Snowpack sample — Rabbit Ears Pass, Jackson County, Colorado, USA (12/17/25, 1:08 PM MST)
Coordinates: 40.387, -106.625
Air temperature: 34 °F
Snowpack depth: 46 cm
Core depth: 40 cm
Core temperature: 28.4 °F
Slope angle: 6°, slope face: 165°
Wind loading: medium
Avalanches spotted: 0
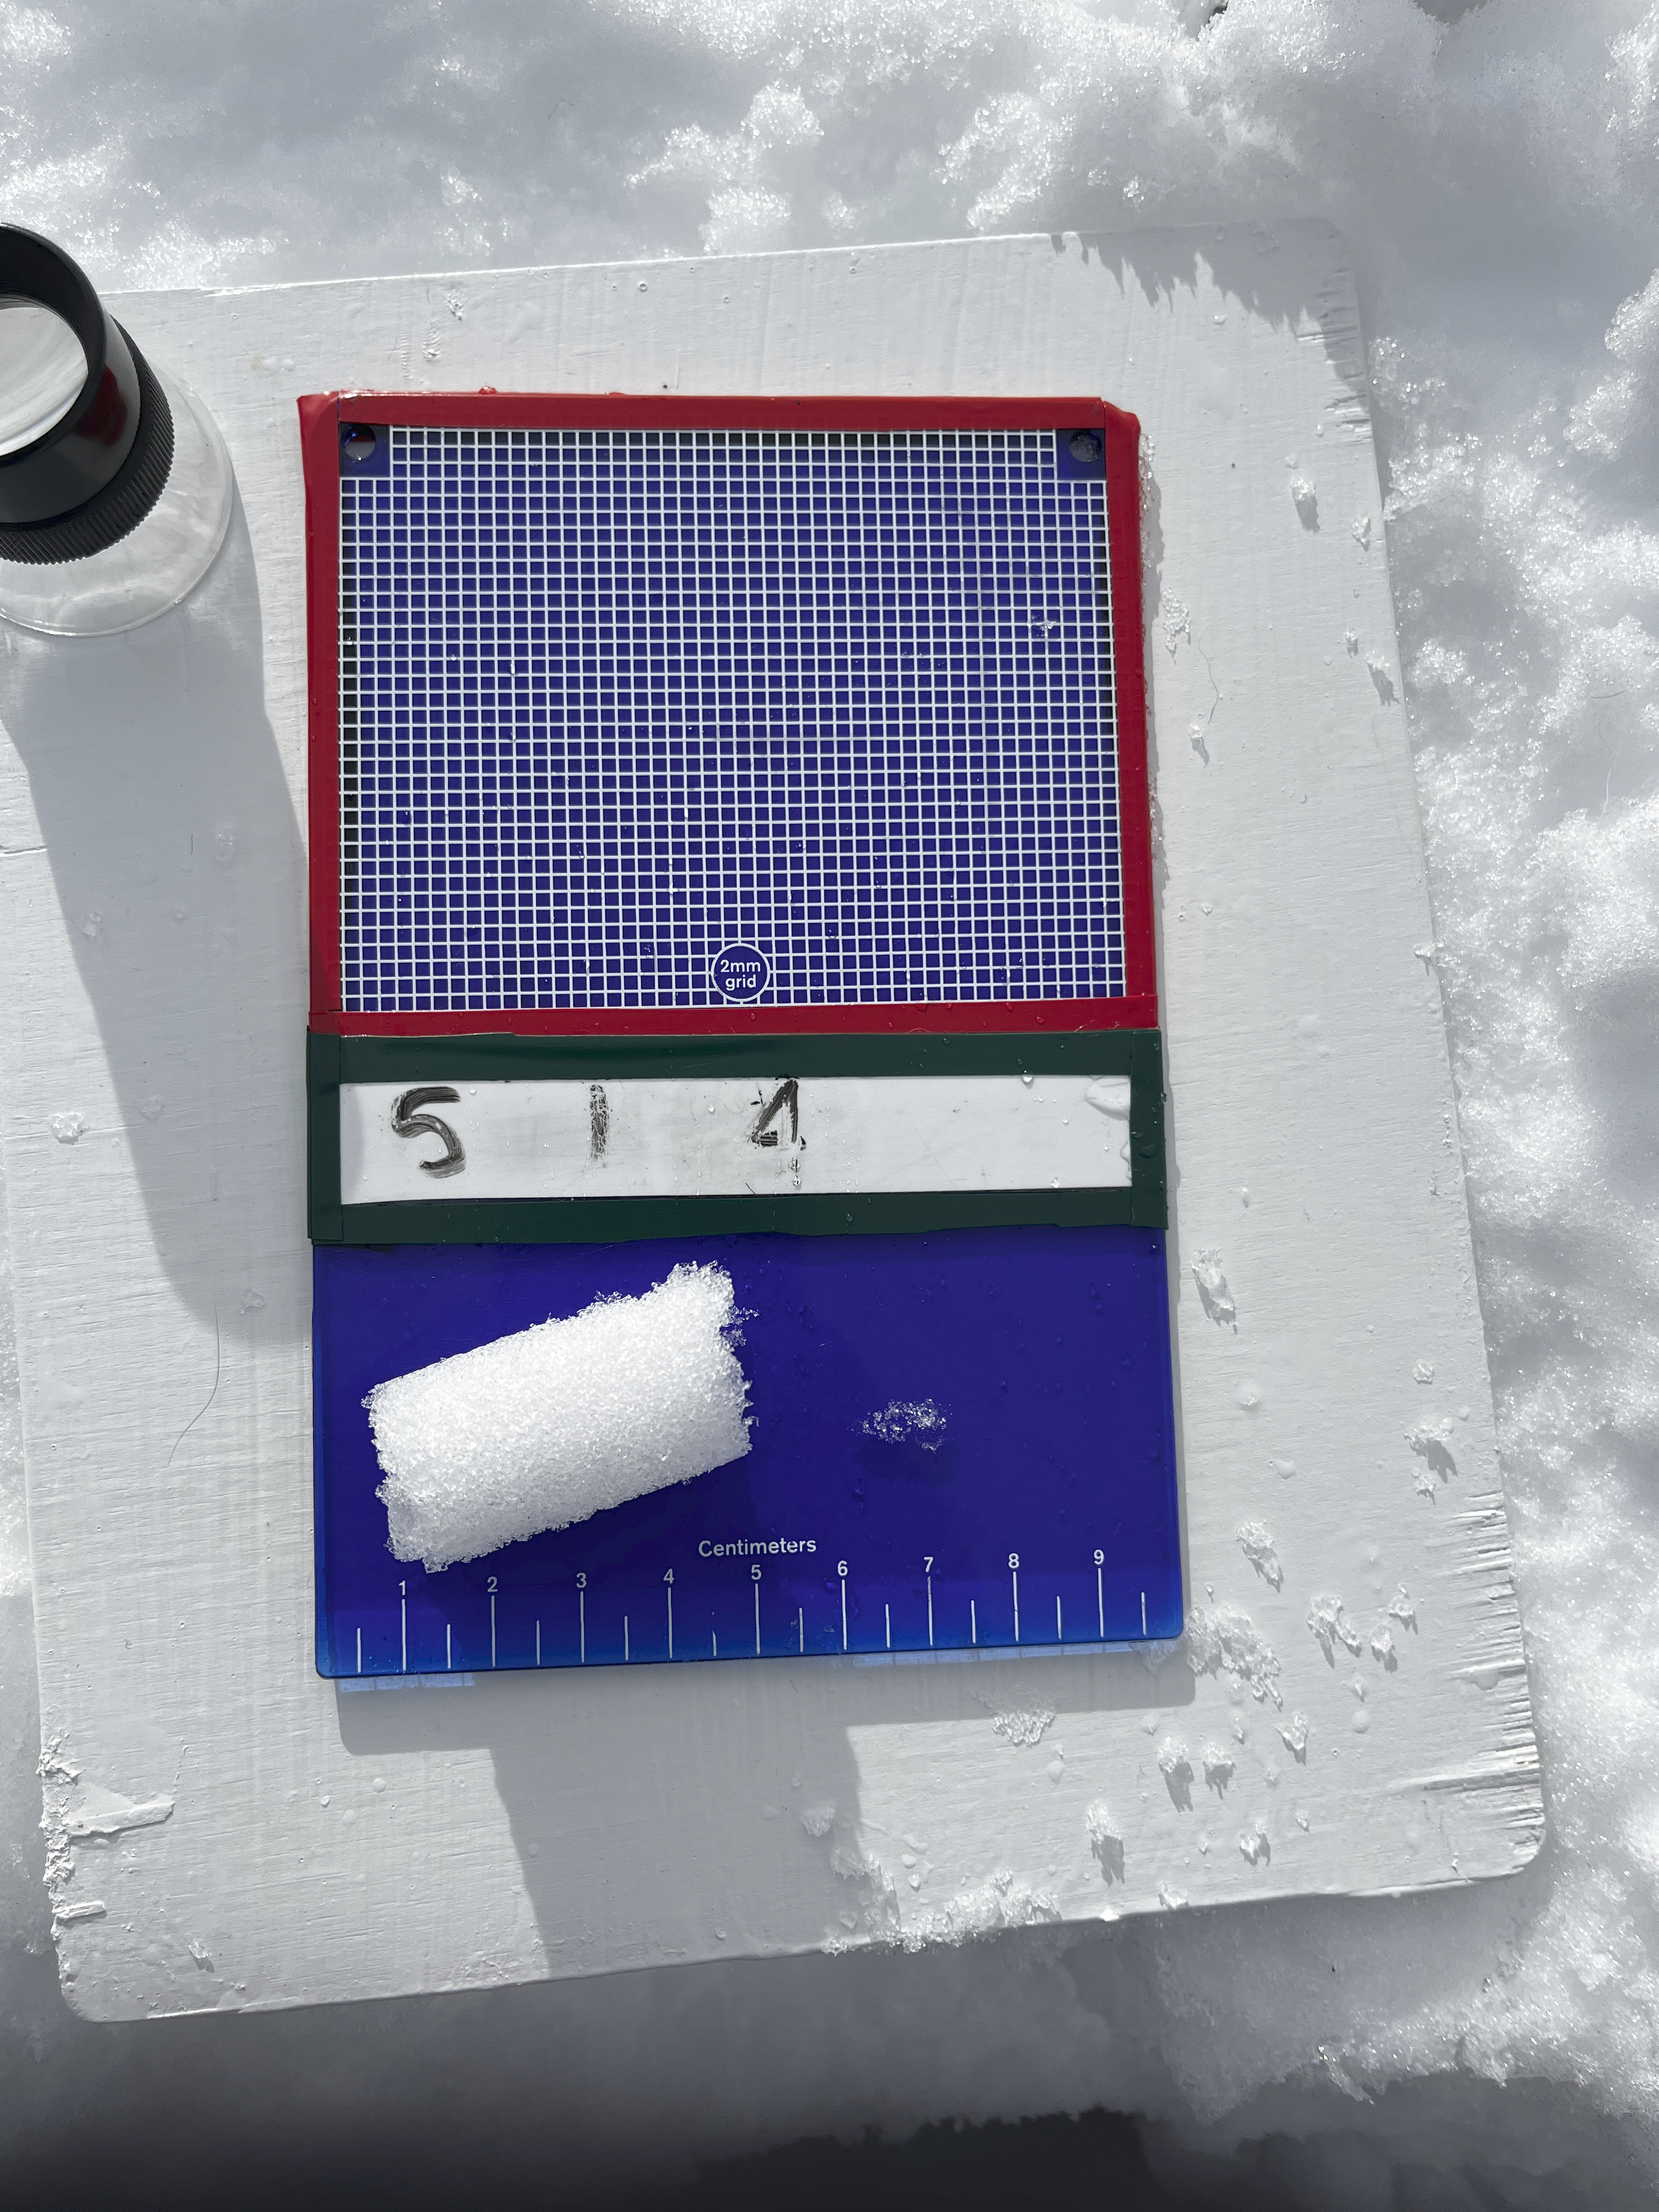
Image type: crystal_card
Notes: No avalanches spotted nearby, although collected in a meadowy area with minimal risk on this face of the pass.